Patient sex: M
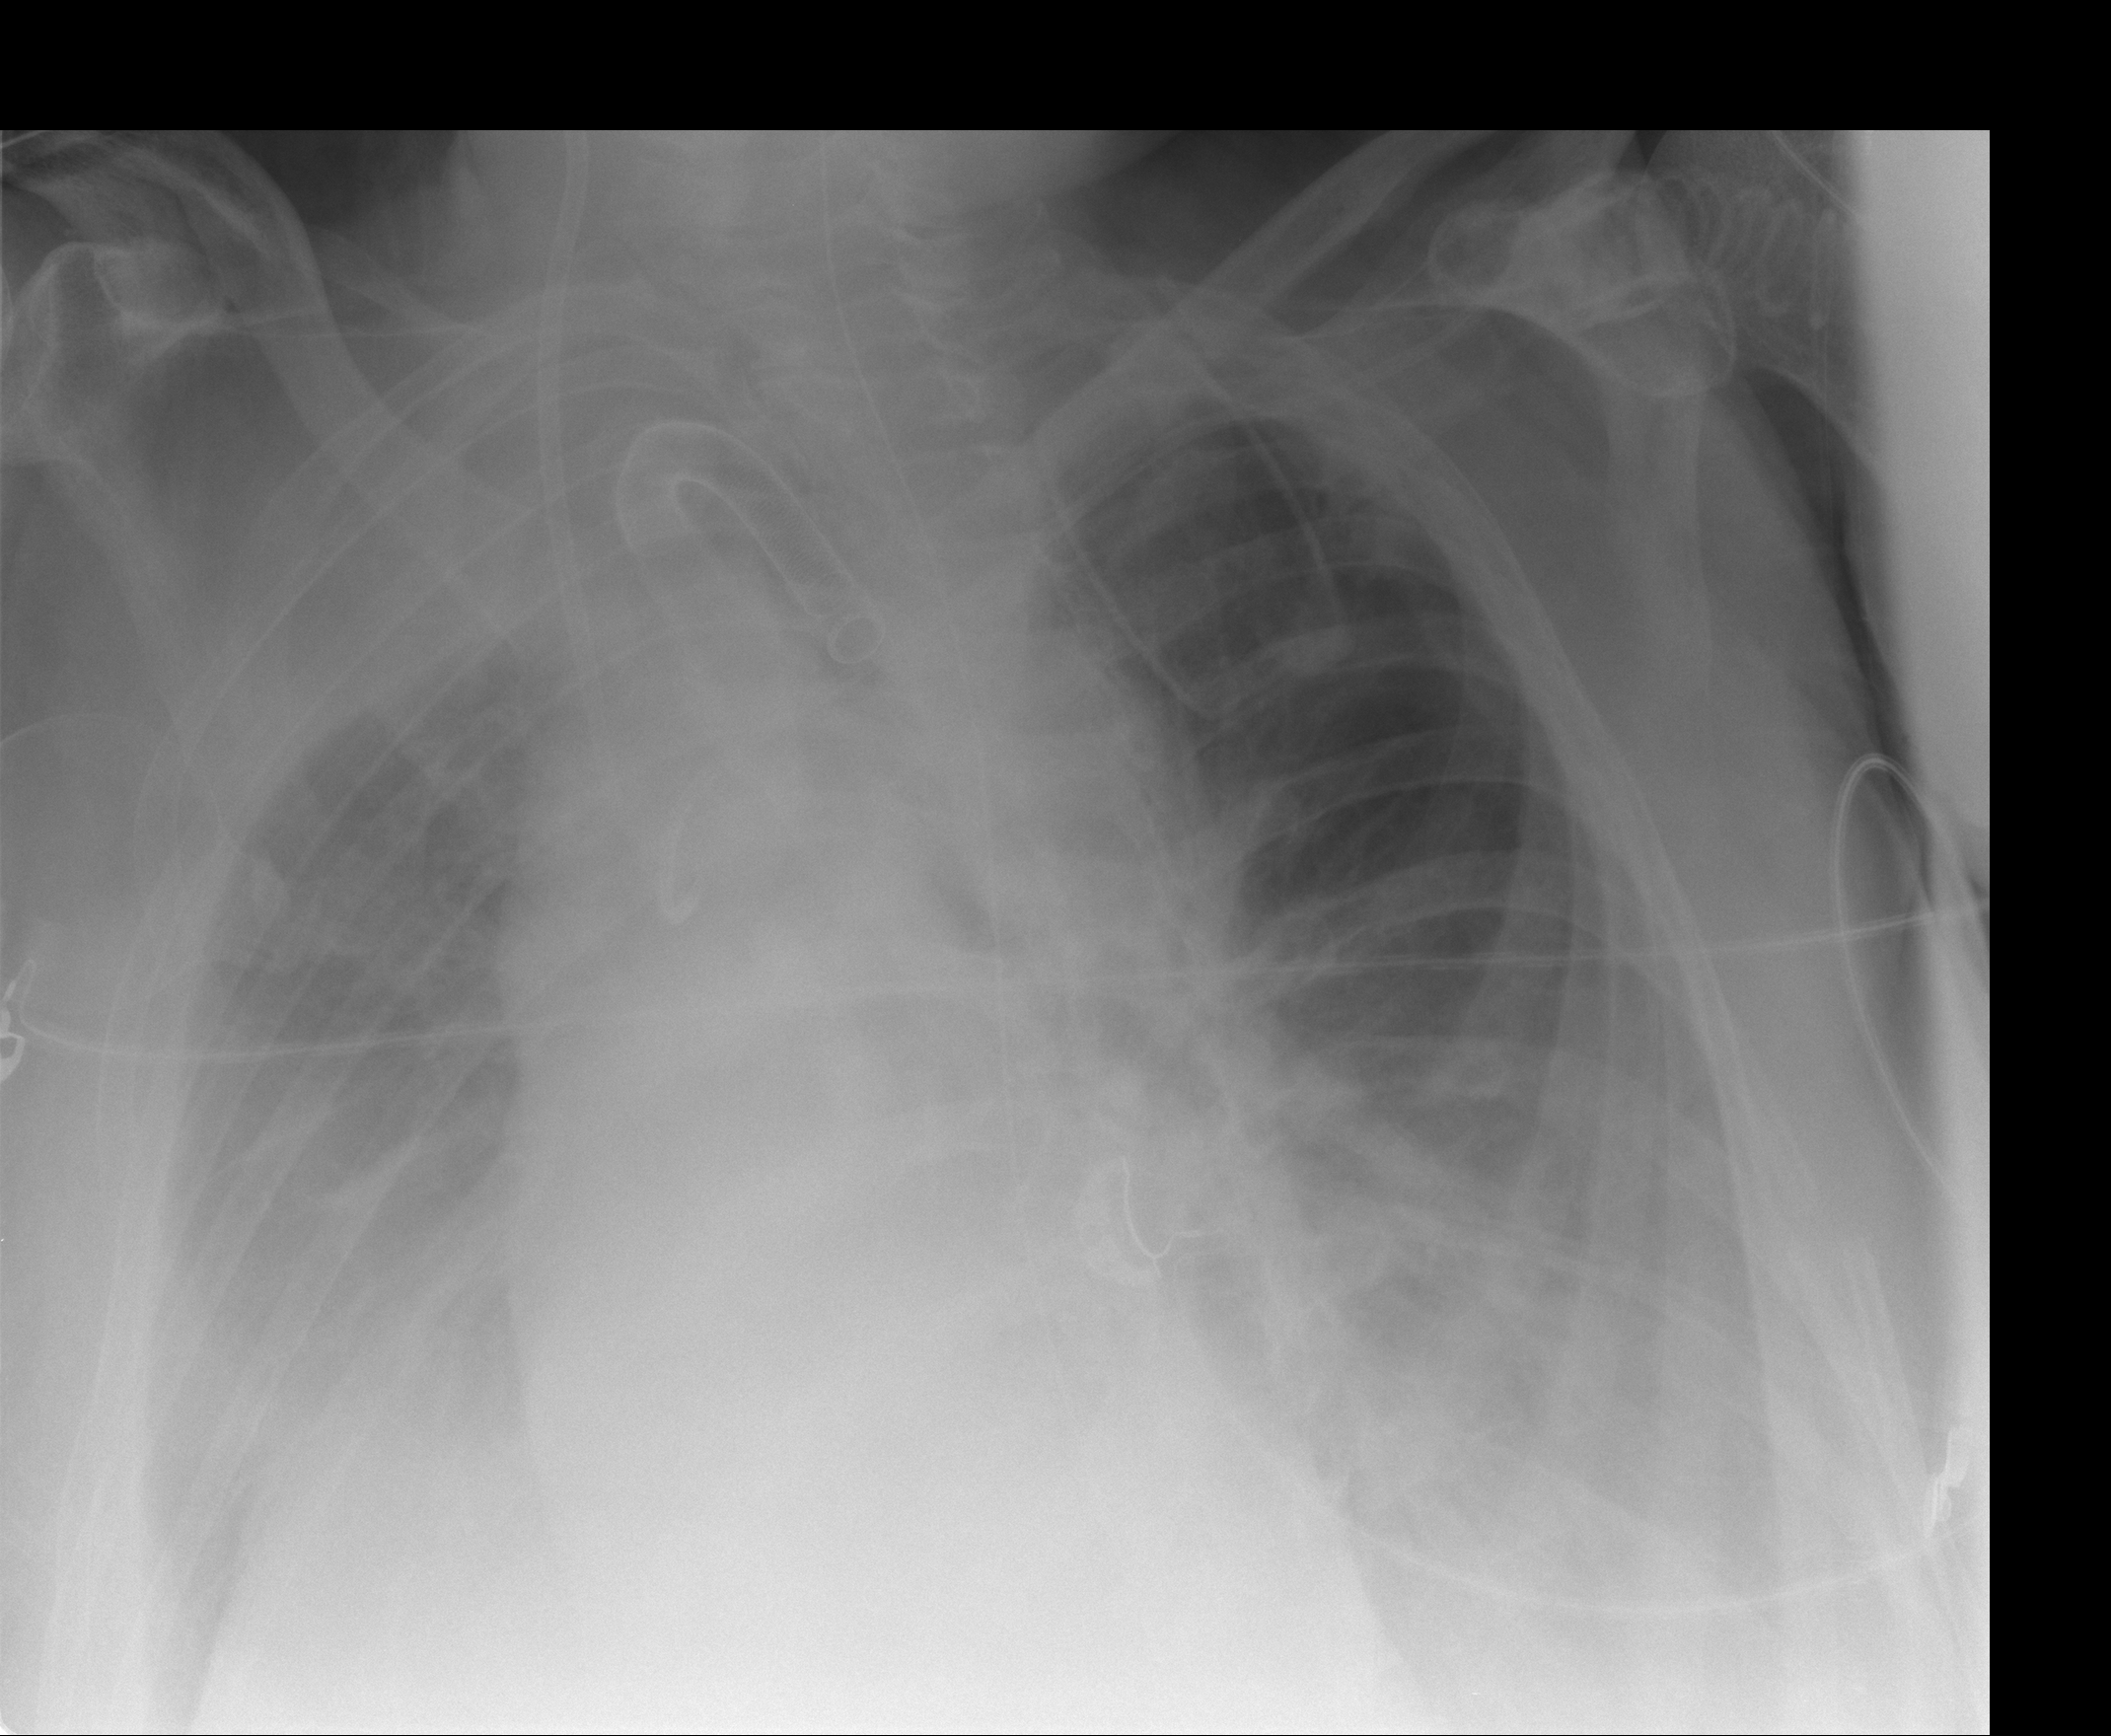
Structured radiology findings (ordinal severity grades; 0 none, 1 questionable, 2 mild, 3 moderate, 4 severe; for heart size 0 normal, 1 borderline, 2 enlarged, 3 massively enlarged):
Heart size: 0
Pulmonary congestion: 1
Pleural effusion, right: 3
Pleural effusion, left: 2
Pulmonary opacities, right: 0
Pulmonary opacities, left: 0
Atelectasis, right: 3
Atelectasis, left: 2